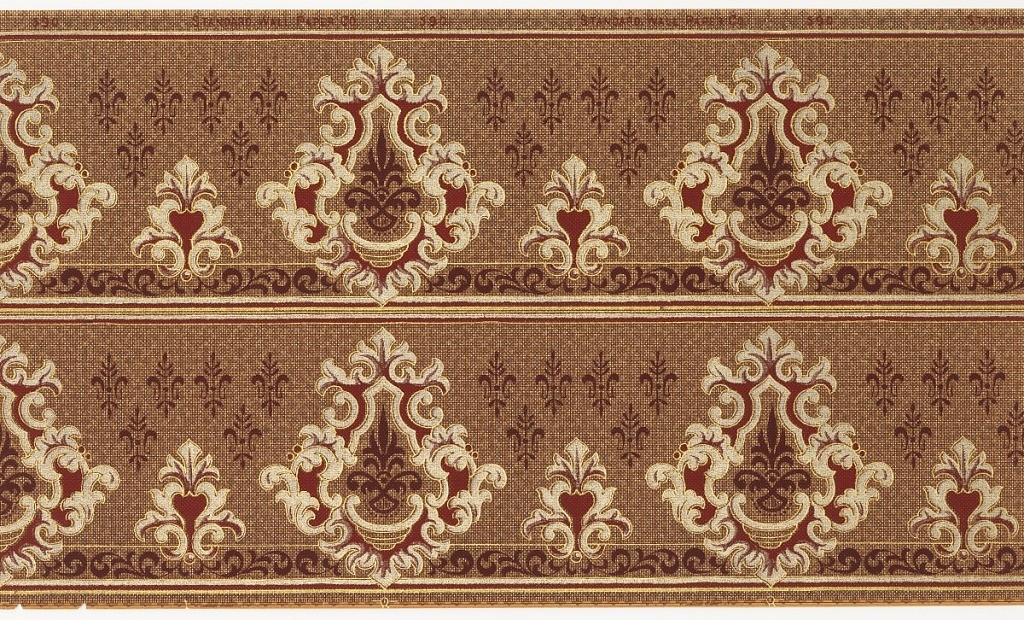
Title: Frieze
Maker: Standard Wall-Paper Company, Standard Wall-Paper Company, Pittsburgh, Pennsylvania
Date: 1905–1915
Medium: Machine-printed paper
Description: Printed two borders across the width. Alternating large and small medallions. Petite stylized floral mtofis in upper background. Printed on checkered or mottled background.